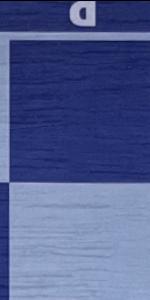
Label: Empty